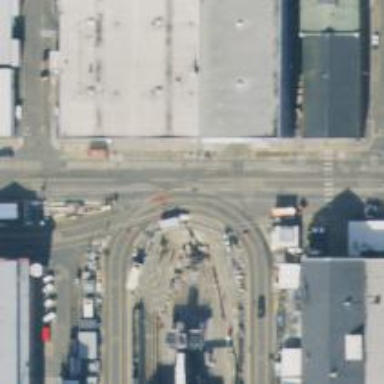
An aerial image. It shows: Railway crossing.